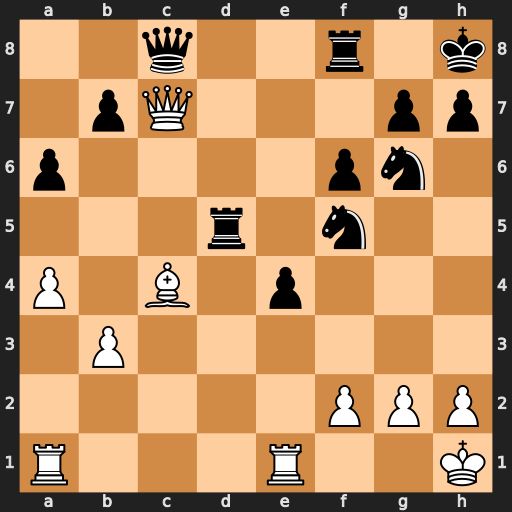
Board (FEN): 2q2r1k/1pQ3pp/p4pn1/3r1n2/P1B1p3/1P6/5PPP/R3R2K
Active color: w
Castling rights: -
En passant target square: -
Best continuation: Qxc8 Rxc8 Bxd5